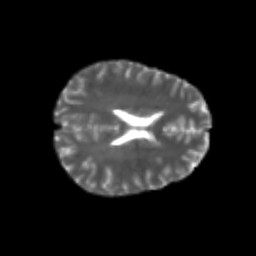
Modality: T2w
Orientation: axial
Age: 26
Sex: female
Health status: healthy
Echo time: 0.074 s